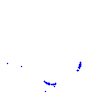
Particle: kaon